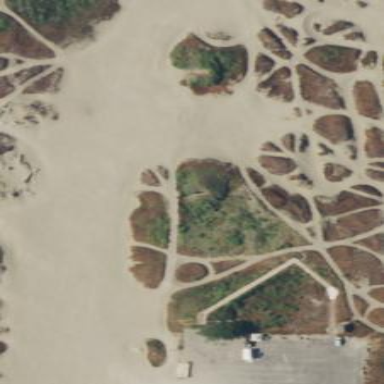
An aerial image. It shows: Natural area covered with sand.